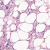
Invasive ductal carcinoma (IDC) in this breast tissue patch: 0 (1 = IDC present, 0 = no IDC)